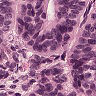
Metastatic tissue present: yes